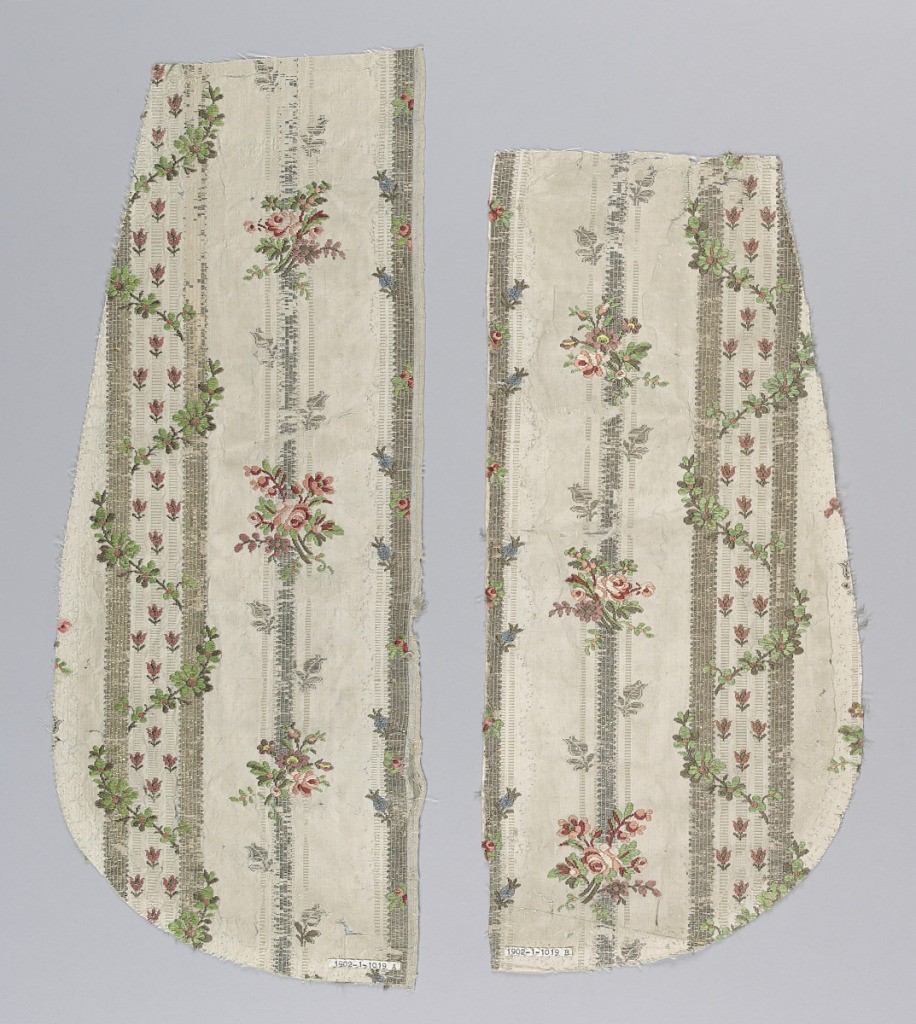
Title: Fragments from a chasuble
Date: late 18th century
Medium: silk, metallic Technique: plain weave with supplementary warps and discontinuous supplementary wefts.
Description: Stripe and flowers on white ground.